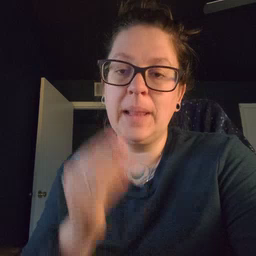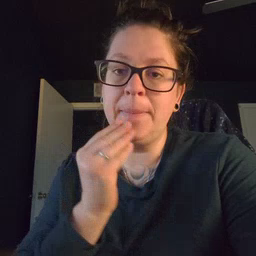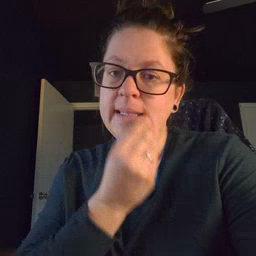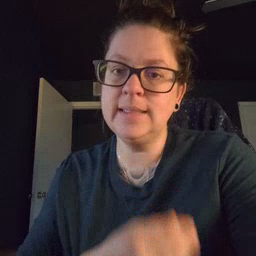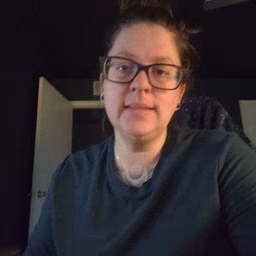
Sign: napkin